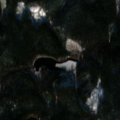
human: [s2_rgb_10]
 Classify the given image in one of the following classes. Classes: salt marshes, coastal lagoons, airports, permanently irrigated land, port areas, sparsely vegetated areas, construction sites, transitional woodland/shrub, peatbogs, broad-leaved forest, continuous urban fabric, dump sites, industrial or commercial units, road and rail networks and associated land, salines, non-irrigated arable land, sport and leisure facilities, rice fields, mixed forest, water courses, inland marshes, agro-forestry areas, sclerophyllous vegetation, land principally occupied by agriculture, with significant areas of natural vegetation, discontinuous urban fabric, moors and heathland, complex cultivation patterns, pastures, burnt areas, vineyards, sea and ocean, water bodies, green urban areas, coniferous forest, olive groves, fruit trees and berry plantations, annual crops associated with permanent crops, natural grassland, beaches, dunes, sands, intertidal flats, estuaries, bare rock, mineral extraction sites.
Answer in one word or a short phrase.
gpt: coniferous forest, mixed forest, water bodies